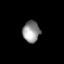
Tissue: lung
Cell type: Endothelial cells
Senescence score: 0.5949
Nuclear area (px): 361
Mean DAPI intensity: 144.366